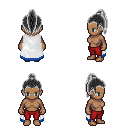
a pixel art fantasy rpg character, female body template, human, dark skin, white trimmed cape, red pants, gray long topknot hairstyle, four views (front, back, left, right), 2x2 character sprite sheet, small pixel art, hard edges, no anti-aliasing